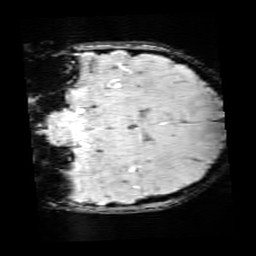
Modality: SWI
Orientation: coronal
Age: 13
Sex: male
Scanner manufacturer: siemens
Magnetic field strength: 3 T
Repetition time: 0.027 s
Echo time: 0.02 s